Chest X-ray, AP view. Patient: 57 years old, sex F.
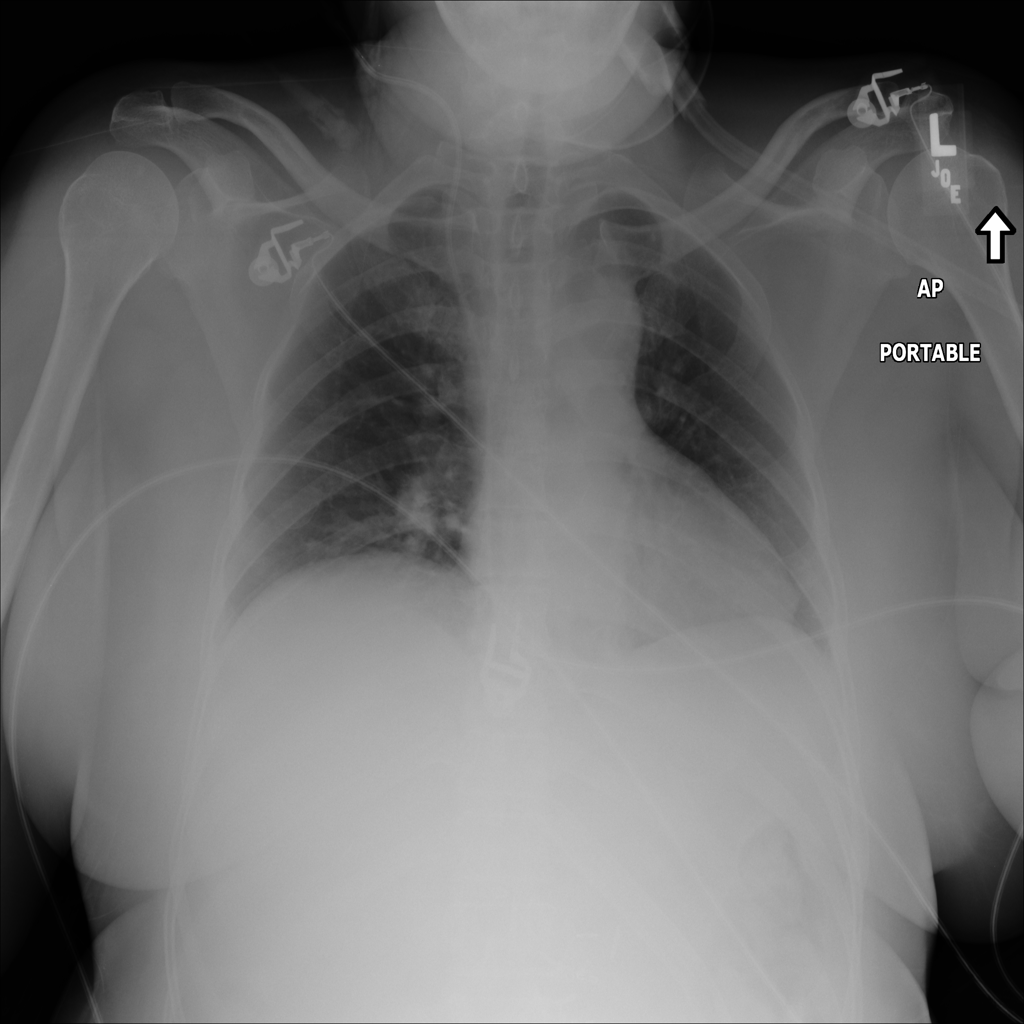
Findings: Infiltration